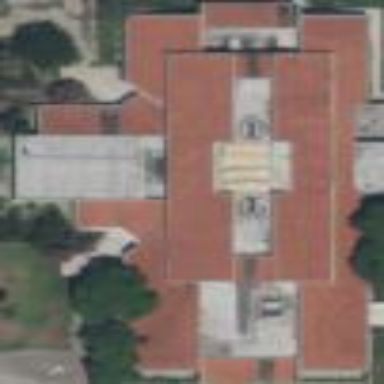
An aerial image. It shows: Government building that serves as school office.